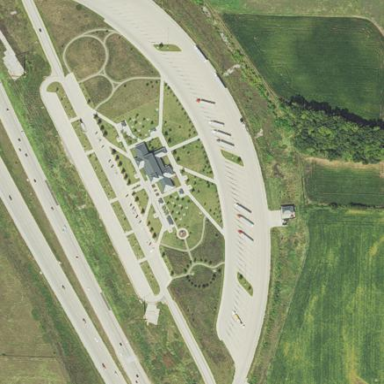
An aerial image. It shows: Rest area along the road.